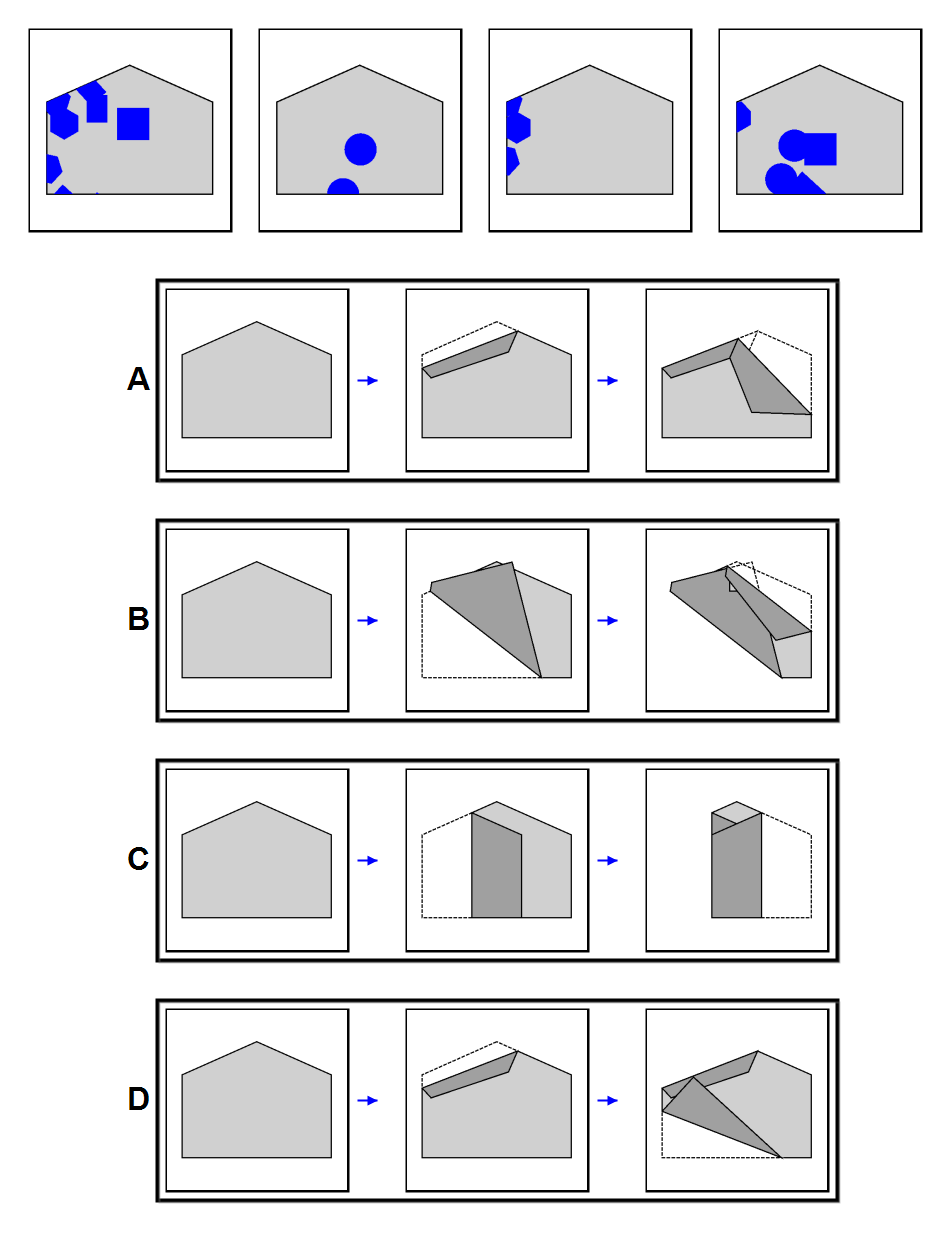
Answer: D